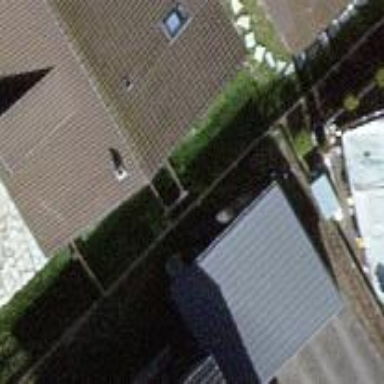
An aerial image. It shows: Garage.